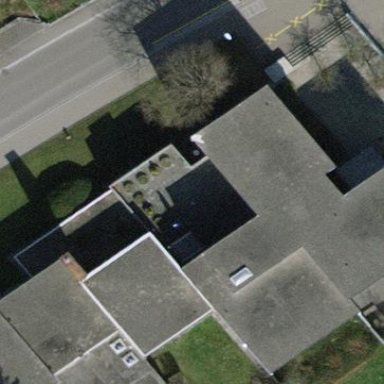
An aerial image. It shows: School building.